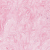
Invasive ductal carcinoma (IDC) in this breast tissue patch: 0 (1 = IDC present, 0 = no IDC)